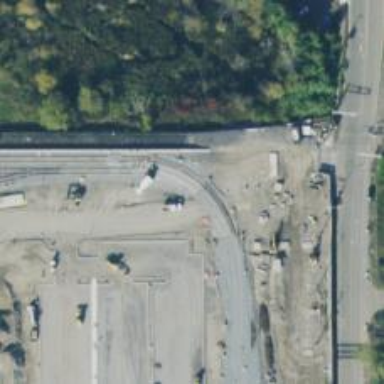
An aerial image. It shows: Yard used for service near light rail railway.